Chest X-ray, PA view. Patient: 73 years old, sex F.
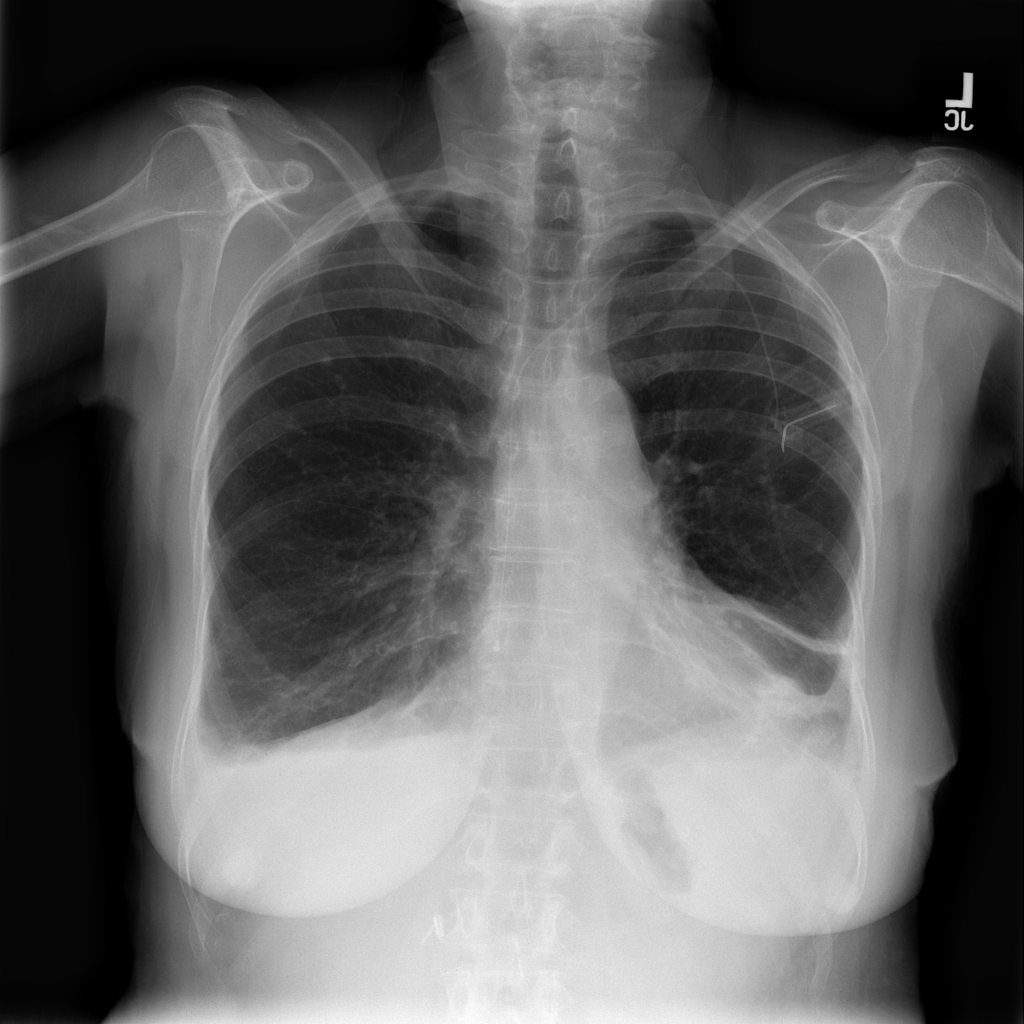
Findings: Atelectasis, Effusion, Emphysema, Pneumothorax